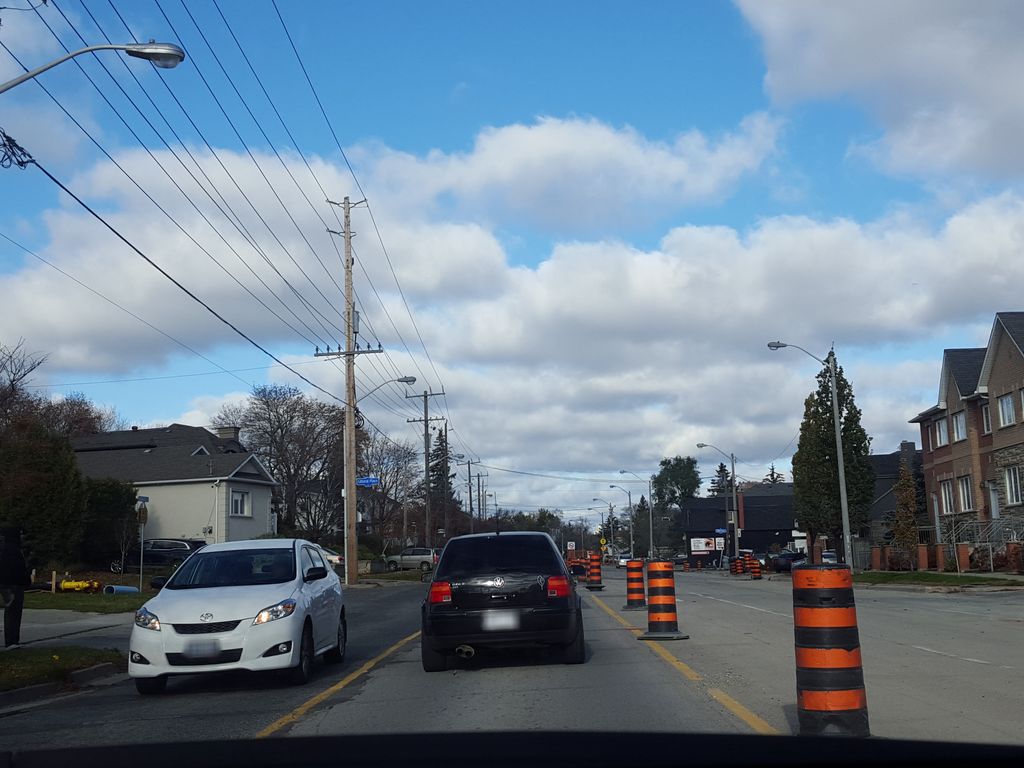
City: toronto